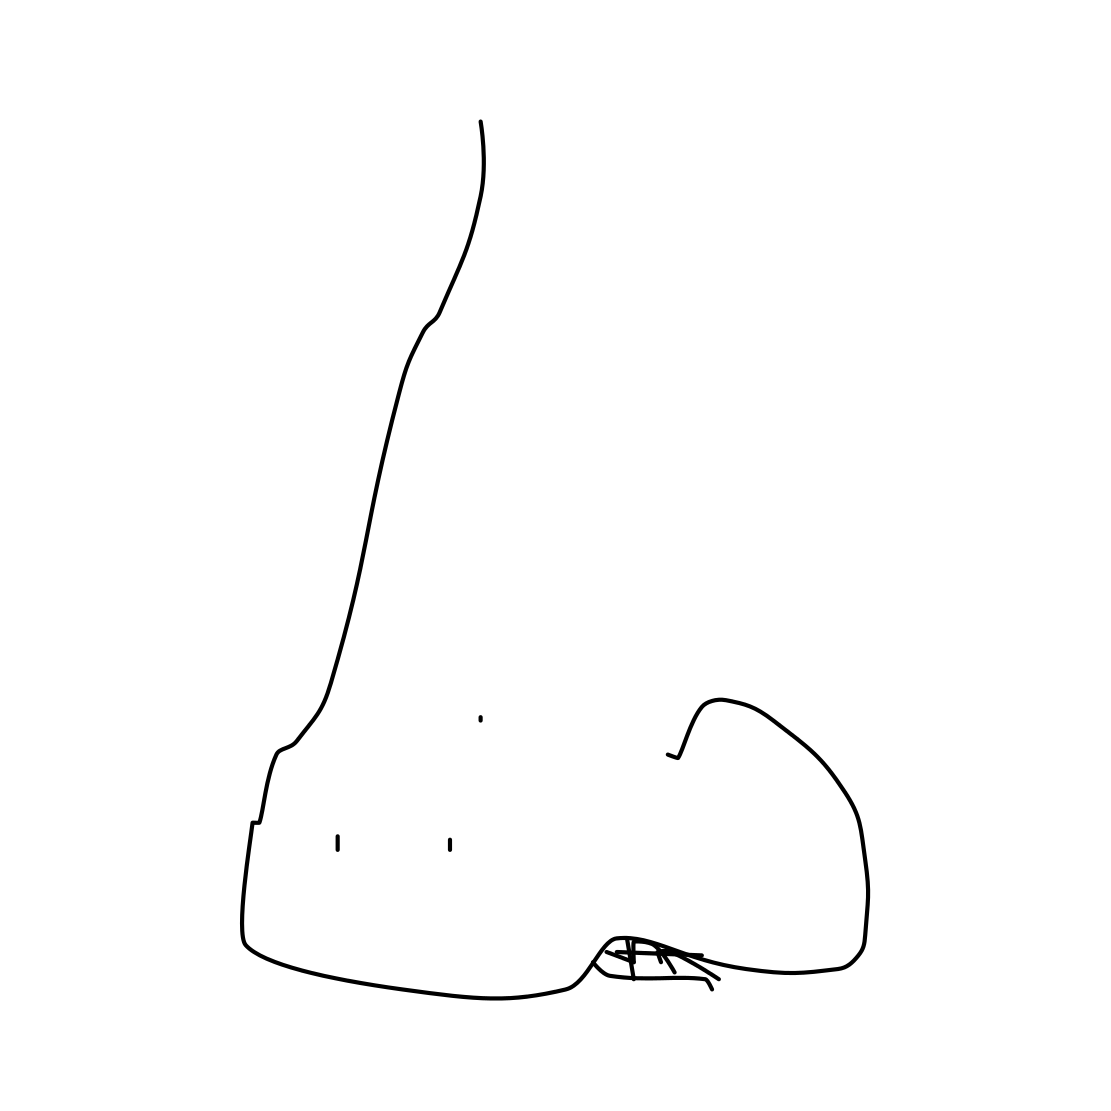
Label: nose